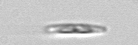
Label: pennate